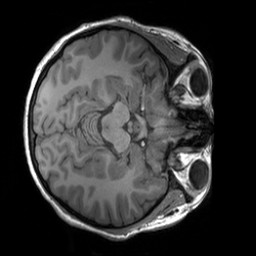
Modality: T1w
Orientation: axial
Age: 24
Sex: female
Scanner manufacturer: siemens
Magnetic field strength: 3 T
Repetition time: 1.9 s
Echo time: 0.00252 s